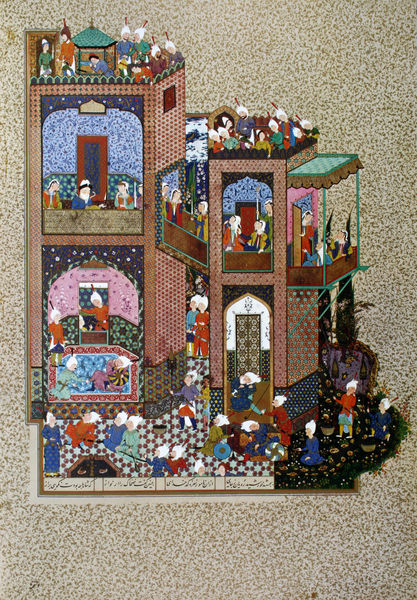
Titel: Shah-nameh. Der Alptraum von Zahhak
Künstler: Mir Musavvir
Standort: New York
Institution: The Metropolitan Museum of Art
Schlagwörter: baum, blau, weiß, frauen, gelb, grün, menschen, sitzen, blumen, braun, bunt, fenster, grau, männer, orange, schwarz, säule, terasse, tisch, tür, türkis, zeichnung, zimmer, dach, gebäude, gras, haus, rot, schloss, weg, beige, fest, gesellschaft, leute, muster, ornament, teppich, feier, wand, architektur, stein, steine, bild, ebene, brücke, flach, gold, sitzend, stoffe, gewänder, personen, blatt, pflanzen, rosa, alltag, turm, garten, balkon, kopfbedeckung, terrasse, farbig, japan, schrift, bogen, fassade, perspektive, türen, giebel, farbe, wise, hof, figuren, rundbogen, steg, dekor, ornamente, kammer, schriftzeichen, collage, tor, bögen, punkte, bad, erker, buch, burg, orient, orientalisch, palast, stockwerk, becken, asien, druck, schnitt, seite, fliesen, illustration, text, getümmel, beschriftung, asiatisch, kachel, kacheln, mosaik, räume, umschlag, ornamental, villa, arabisch, hubi, spitzbögen, mittelalter, baldachin, etagen, hochzeit, tempel, pavillon, indien, turban, pavillion, stockwerke, miniatur, szenen, querschnitt, arabien, islam, türkei, turbane, sultan, ebenen, bauwerk, flachdach, dachterrasse, schirft, dachgarten, kalligraphie, dachterasse, tiefenraum, terror, heirat, buchmalerei, islamisch, tüt, puppenhaus, orietalisch, e, räue, zweibelform, puppenaus, fk, arabissch